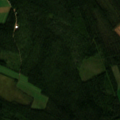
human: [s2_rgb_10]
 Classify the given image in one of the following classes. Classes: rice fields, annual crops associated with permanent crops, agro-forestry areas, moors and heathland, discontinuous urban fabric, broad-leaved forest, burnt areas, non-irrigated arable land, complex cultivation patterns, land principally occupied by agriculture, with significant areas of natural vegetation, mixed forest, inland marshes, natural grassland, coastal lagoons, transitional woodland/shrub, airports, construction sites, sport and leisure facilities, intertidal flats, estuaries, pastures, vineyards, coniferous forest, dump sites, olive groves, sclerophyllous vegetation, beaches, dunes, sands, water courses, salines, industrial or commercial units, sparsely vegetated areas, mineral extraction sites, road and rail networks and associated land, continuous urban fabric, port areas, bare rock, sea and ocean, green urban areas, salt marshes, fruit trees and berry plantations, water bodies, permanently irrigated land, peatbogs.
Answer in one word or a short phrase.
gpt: non-irrigated arable land, coniferous forest, mixed forest